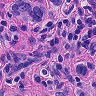
Metastatic tissue present: yes